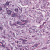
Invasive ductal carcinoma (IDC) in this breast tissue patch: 1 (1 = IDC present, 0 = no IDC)